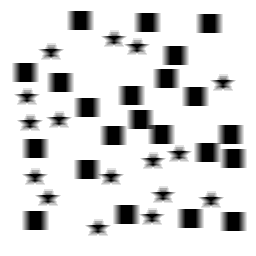
Squares: 22
Triangles: 0
Stars: 16
Total shapes: 38